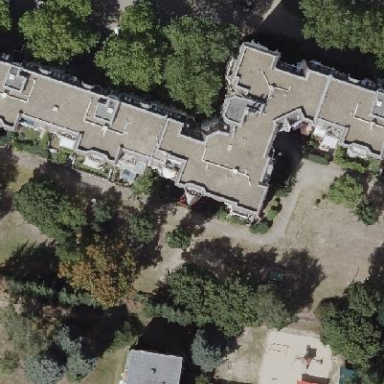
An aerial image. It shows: Apartment building with flat roof.